Field crop: maize
Growth stage: 2
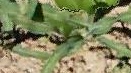
Species: maize